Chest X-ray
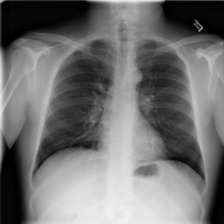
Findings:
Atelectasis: negative
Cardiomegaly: negative
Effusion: negative
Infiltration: negative
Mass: negative
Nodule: negative
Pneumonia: negative
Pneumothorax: negative
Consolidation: negative
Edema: negative
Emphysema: negative
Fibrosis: negative
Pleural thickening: negative
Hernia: negative